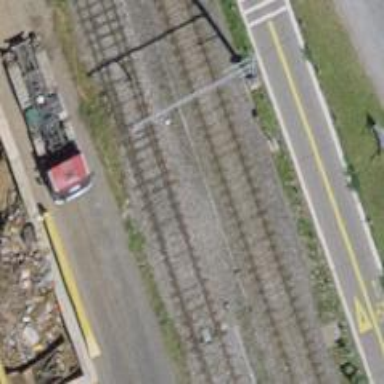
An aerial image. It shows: Railway switch.